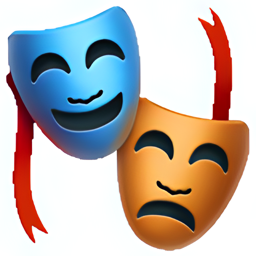
Name: performing arts
Emoji: 🎭
Group: Activities
Sub-group: arts & crafts